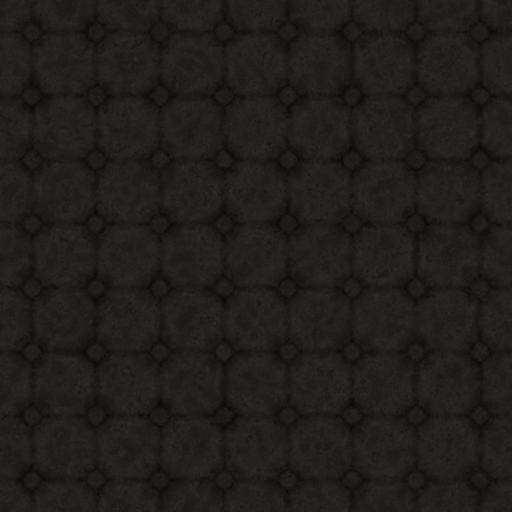
Tags: black couch leather sofa